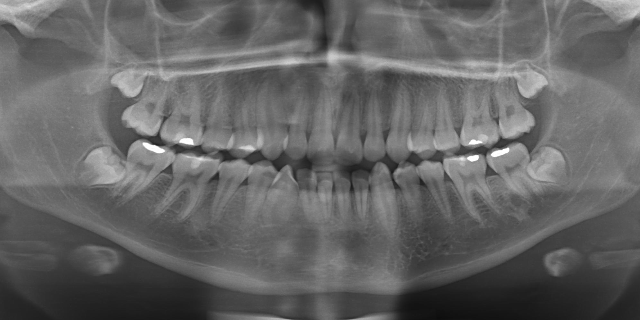
adult